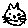
Label: cat